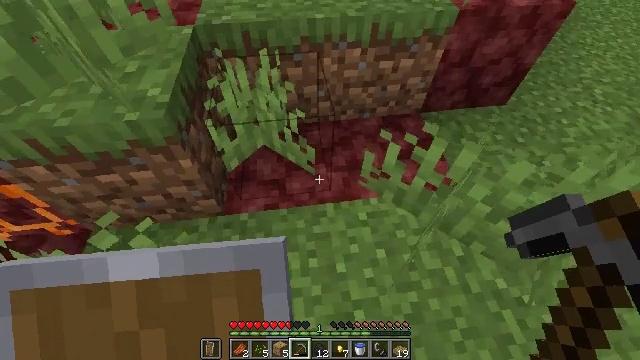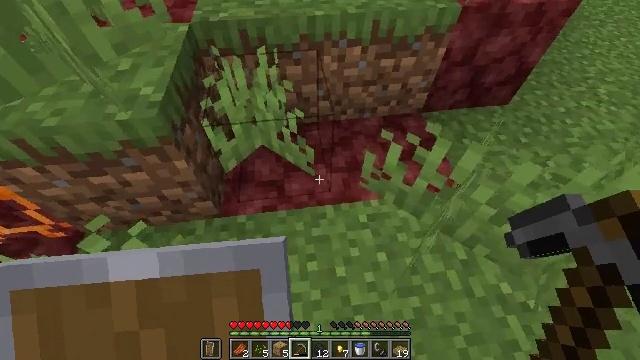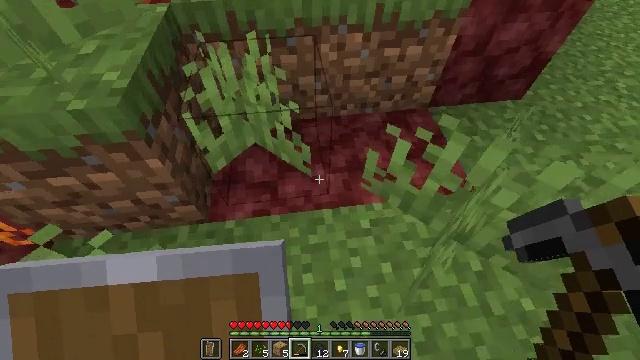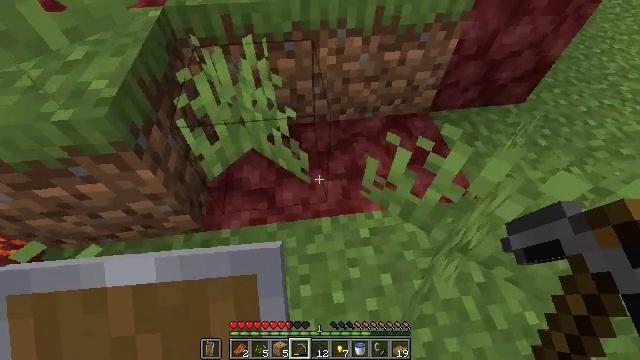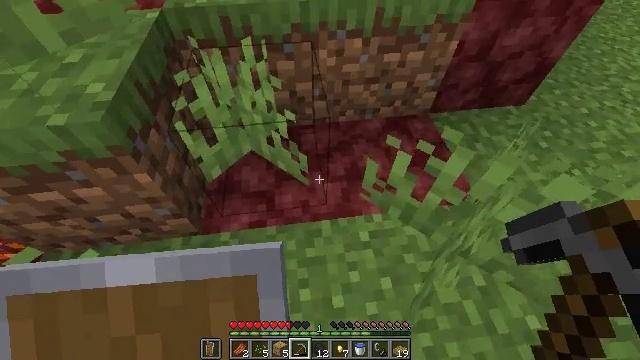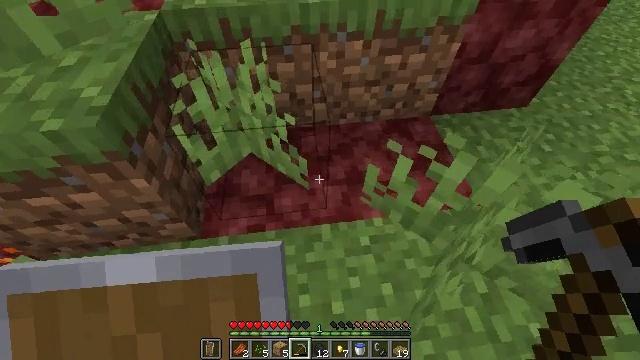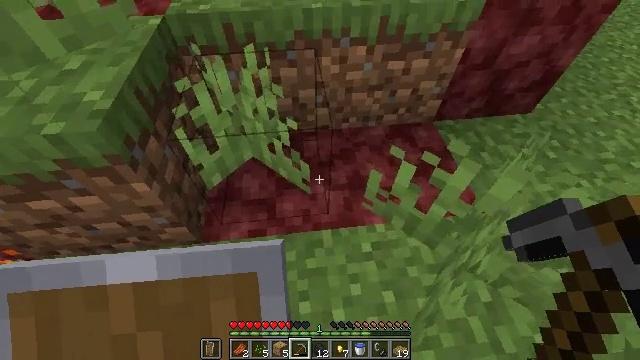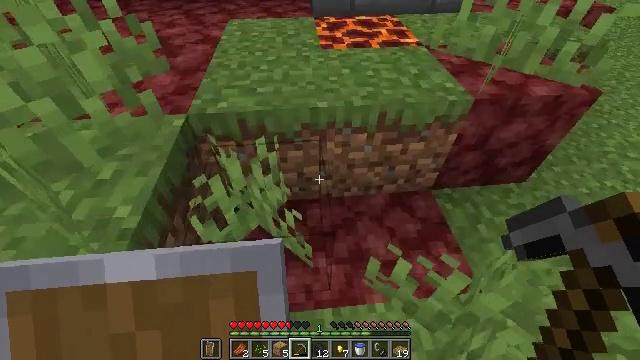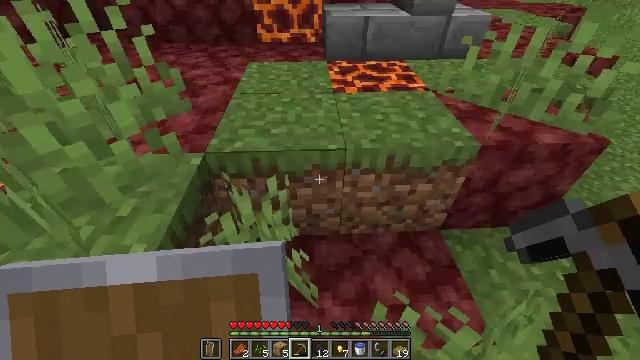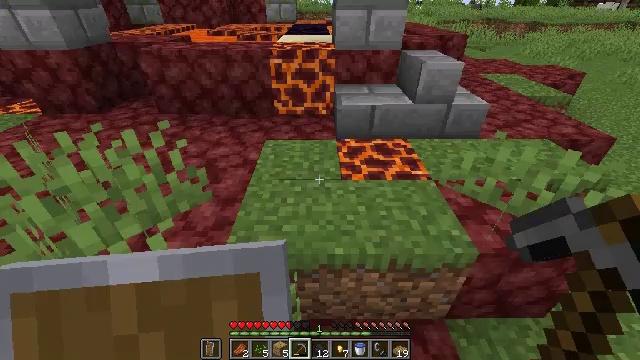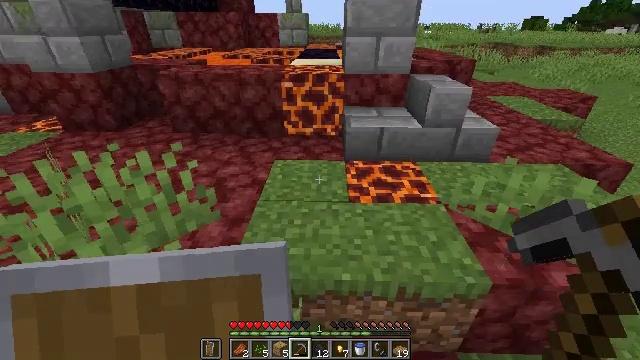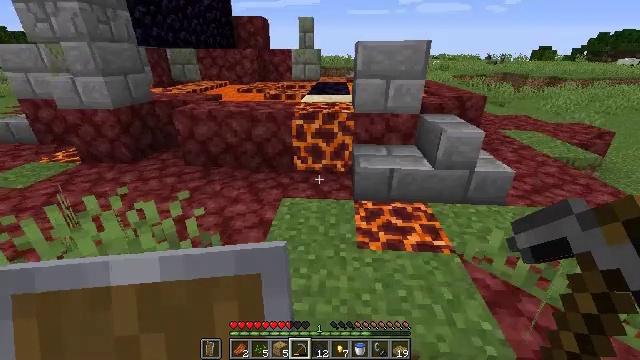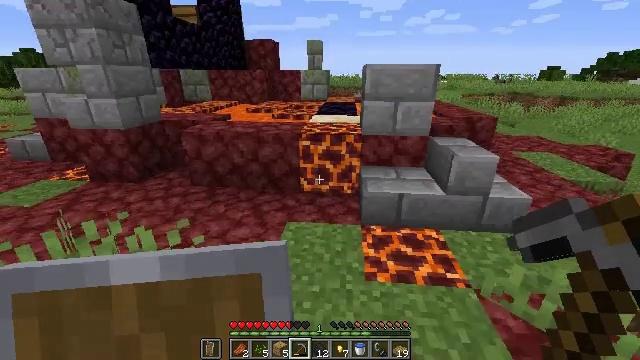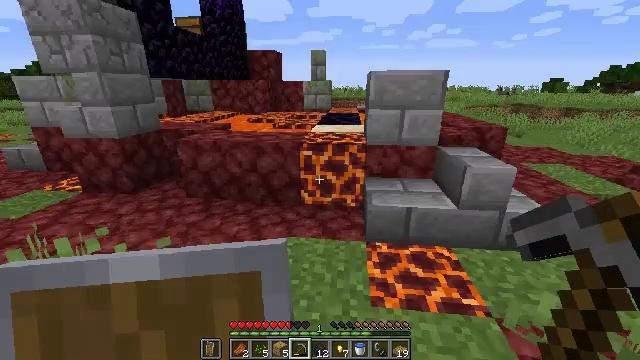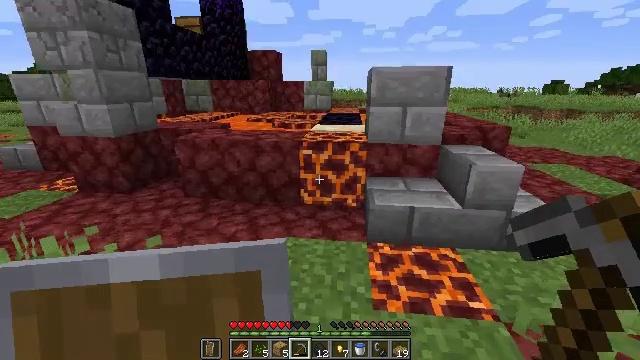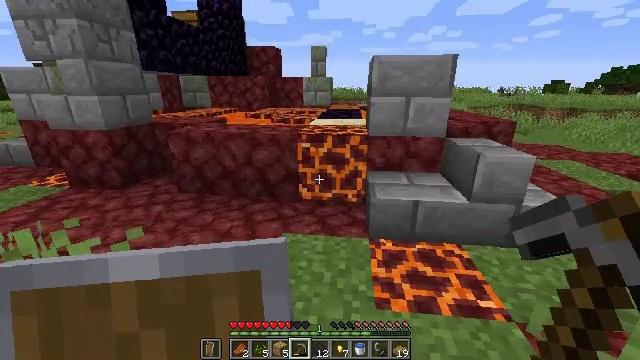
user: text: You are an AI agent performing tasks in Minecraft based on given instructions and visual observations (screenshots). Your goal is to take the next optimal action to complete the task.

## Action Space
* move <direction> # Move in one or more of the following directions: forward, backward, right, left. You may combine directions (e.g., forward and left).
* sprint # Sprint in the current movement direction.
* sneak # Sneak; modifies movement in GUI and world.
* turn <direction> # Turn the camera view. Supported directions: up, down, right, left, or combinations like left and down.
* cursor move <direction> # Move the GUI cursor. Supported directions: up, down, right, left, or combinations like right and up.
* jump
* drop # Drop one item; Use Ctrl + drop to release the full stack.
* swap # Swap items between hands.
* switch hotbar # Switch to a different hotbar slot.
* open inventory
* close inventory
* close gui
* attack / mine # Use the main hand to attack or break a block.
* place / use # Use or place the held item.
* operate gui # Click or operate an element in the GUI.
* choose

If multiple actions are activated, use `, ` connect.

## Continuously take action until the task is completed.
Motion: motion action
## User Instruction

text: Be careful while mining the magma block to avoid taking damage.
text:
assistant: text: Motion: no_op
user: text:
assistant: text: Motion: no_op
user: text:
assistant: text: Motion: no_op
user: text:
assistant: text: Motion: no_op
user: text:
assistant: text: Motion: no_op
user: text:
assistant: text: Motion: move forward
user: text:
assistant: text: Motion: move forward, turn left and up, jump
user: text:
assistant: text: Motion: move forward, turn left and up, jump
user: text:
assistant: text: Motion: move forward, turn left and up, jump
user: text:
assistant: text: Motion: move forward, turn left and up, jump
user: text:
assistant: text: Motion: move forward, turn left and up, jump
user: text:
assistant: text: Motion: move forward, turn left and up, jump
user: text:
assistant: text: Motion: move forward, turn up, jump
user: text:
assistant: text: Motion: move forward, jump
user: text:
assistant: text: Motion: move forward, jump
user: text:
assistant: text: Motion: move forward, jump
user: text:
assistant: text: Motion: move forward, jump
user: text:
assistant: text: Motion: move forward, jump
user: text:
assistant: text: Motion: no_op
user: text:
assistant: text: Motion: no_op
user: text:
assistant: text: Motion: no_op
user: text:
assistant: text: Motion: move forward, jump
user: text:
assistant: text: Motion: move forward, turn right and down, jump
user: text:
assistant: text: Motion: move forward, turn right and down, jump
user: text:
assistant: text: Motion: move forward, turn right and down, jump
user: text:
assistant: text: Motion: move forward, jump
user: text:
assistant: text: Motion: no_op
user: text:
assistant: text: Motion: no_op
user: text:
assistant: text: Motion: move forward
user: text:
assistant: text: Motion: move forward